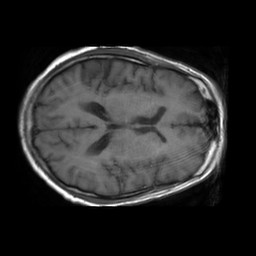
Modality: T1w
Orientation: axial
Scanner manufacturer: philips
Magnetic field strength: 1.5 T
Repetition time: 0.45 s
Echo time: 0.015 s